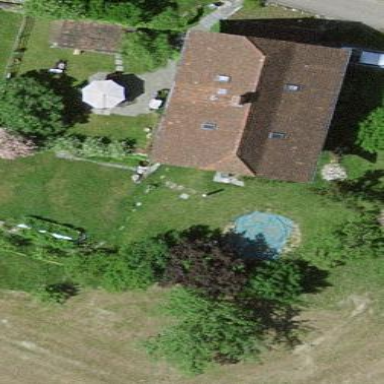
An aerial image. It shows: Simple house.